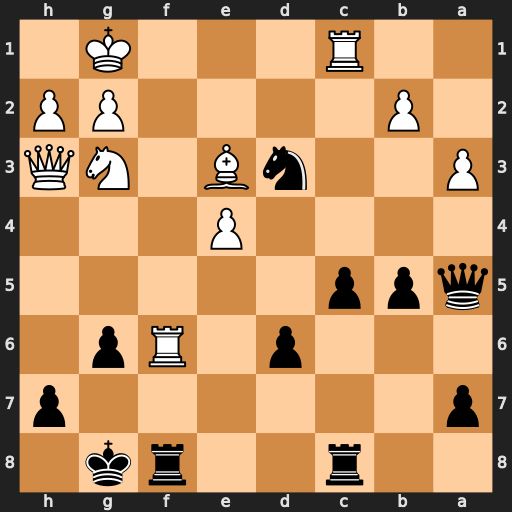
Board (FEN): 2r2rk1/p6p/3p1Rp1/qpp5/4P3/P2nB1NQ/1P4PP/2R3K1
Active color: b
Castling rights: -
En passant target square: -
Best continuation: Nxc1 Qe6+ Kh8